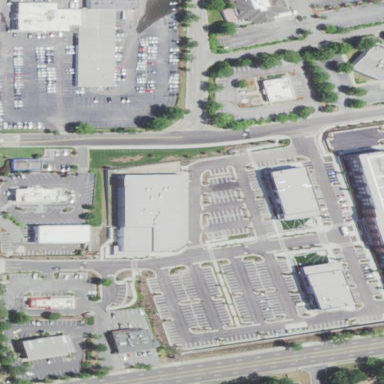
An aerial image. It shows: Retail area.